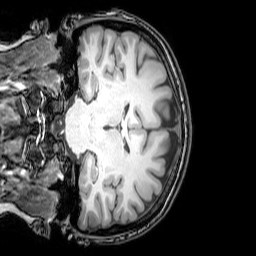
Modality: T1w
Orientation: coronal
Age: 24
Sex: female
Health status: healthy
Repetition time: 0.081 s
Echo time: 0.037 s